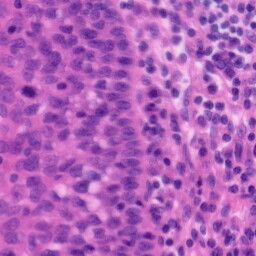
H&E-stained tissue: Tonsil